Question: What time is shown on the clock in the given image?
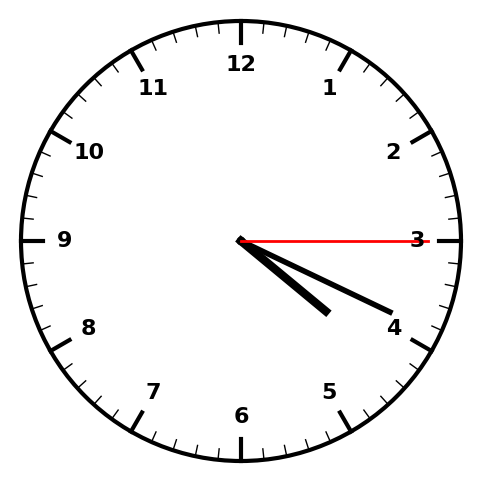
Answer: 04:19:15